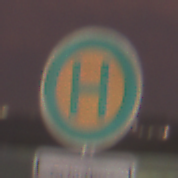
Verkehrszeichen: Haltestelle
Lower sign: ZeitangabenMitBeschraenkungAufWochentage5
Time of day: SunriseSunset
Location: Outdoor (Urban)
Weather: PartlyCloudy
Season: NotSpecified
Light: Artificial